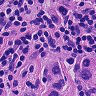
Metastatic tissue present: yes